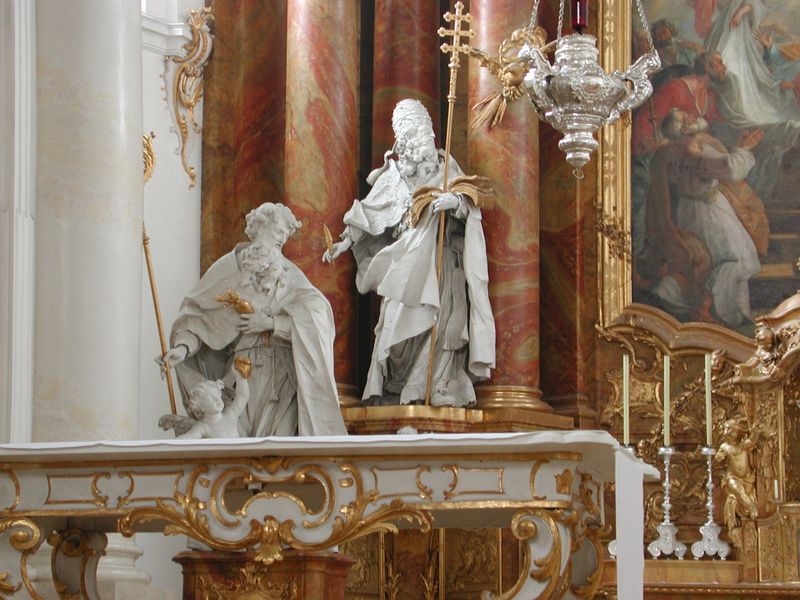
Titel: Hochaltar der Klosterkirche Diessen am Ammersee
Künstler: Francois Cuvillés
Standort: Dießen am Ammersee, St. Mariä Himmelfahrt (EU - D - Bayern)
Schlagwörter: feder, gemälde, mann, umhang, weiß, menschen, marmor, männer, säule, säulen, tisch, rot, bart, barock, bild, innenraum, kirche, figur, gewand, gold, haare, mantel, personen, engel, putte, putto, skulptur, deutschland, balkon, stab, figuren, bischof, lanze, papst, detail, kerzen, leuchter, stuck, foto, fotografie, buch, vergoldet, altar, skulpturen, statuen, weihrauch, weihrauchfass, heiliger, herz, heilige, zier, hirtenstab, altarbild, bildhauer, bauplastik, stuckmarmor, bauschmuck, sakralplastik, freistehend, puttp, imitat, engelein, stab+, läuchter, marmorimatat